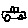
Label: car